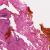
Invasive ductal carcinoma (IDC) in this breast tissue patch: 0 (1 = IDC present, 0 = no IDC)